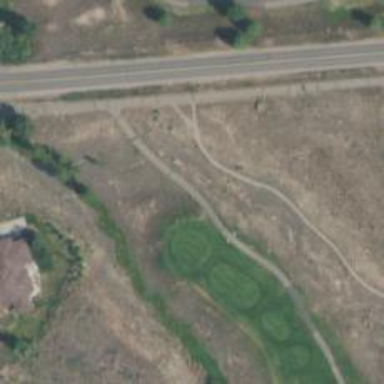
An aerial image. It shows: Track identified as Golf Cart Path.